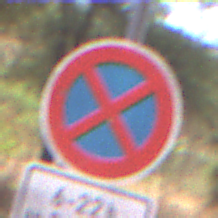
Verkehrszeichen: AbsolutesHalteverbot
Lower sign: ZeitangabenMitBeschraenkungAufWochentage4
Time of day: Midday
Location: Outdoor (RoadRail)
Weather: Clear
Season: NotSpecified
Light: Natural